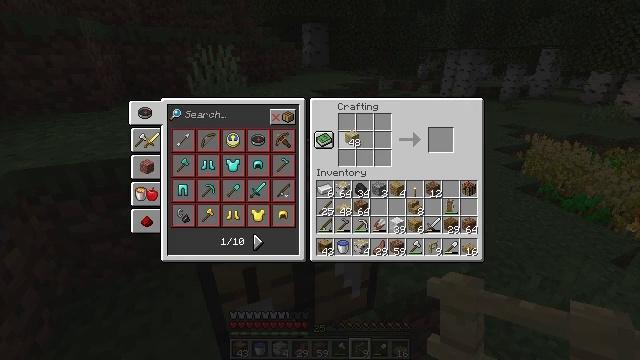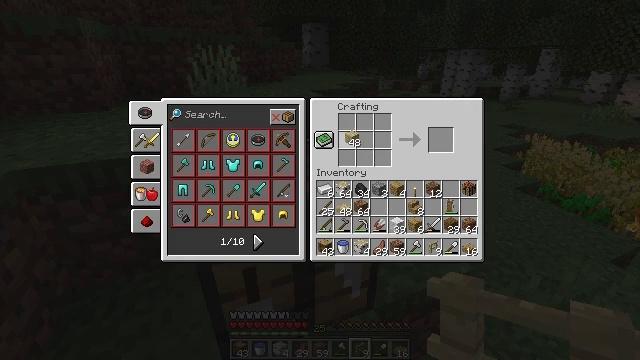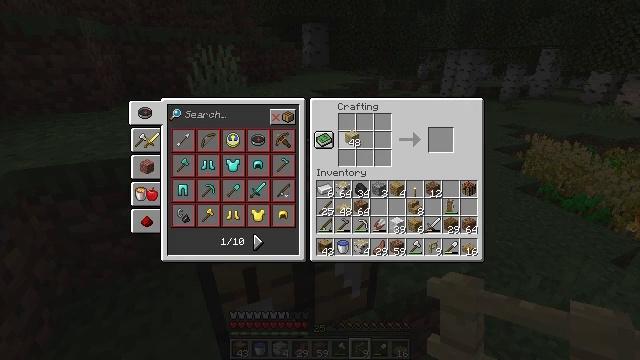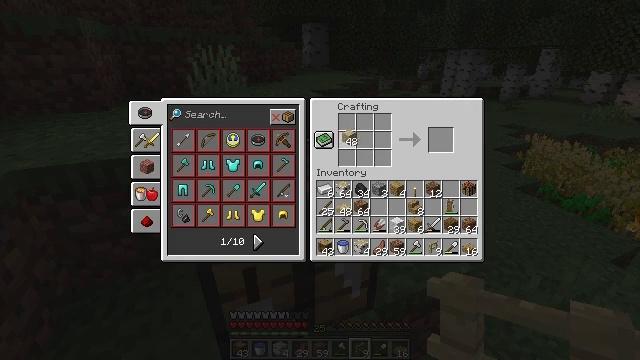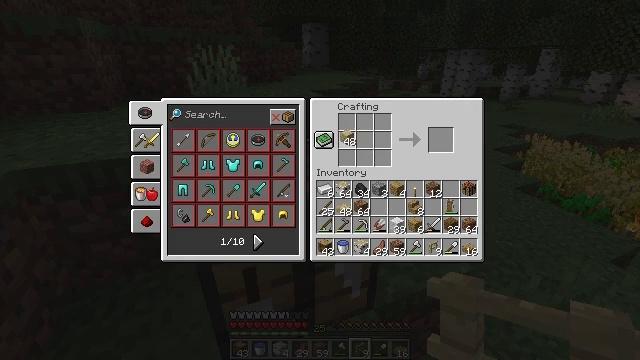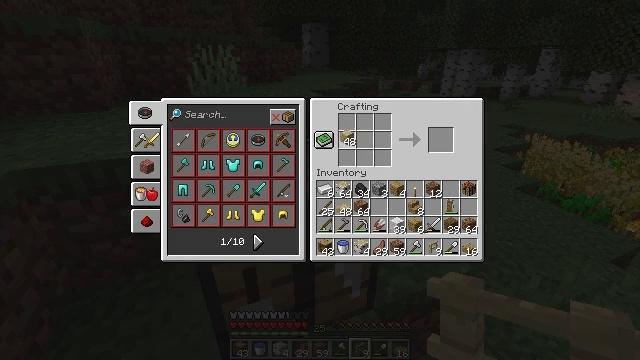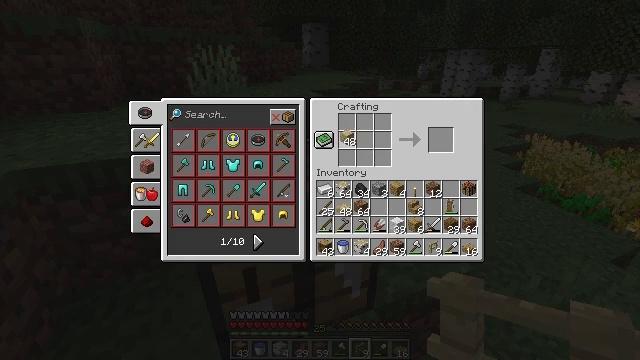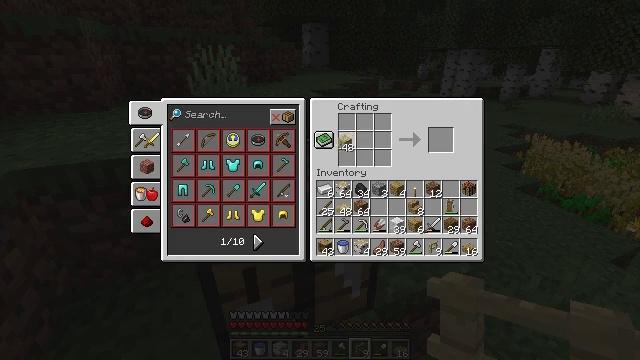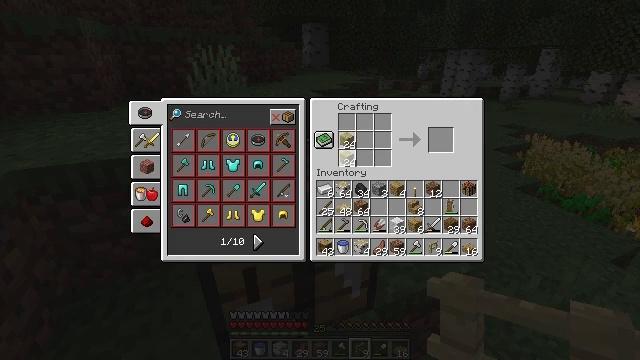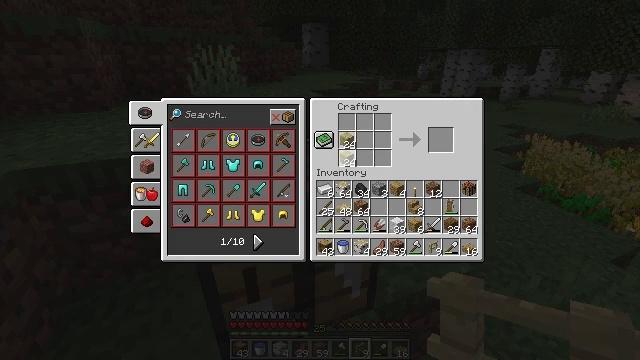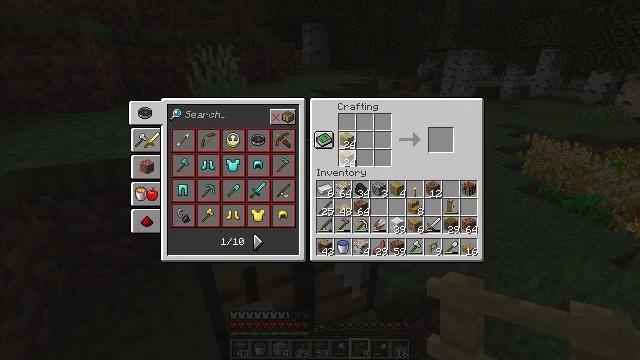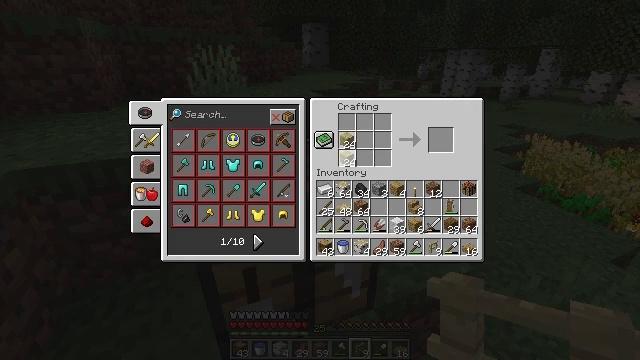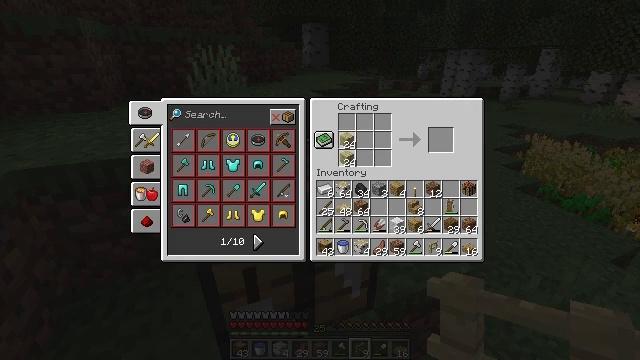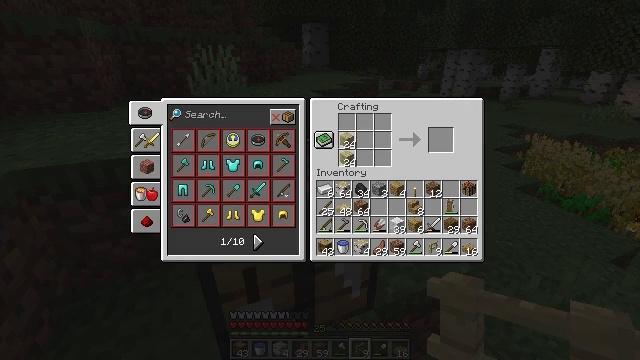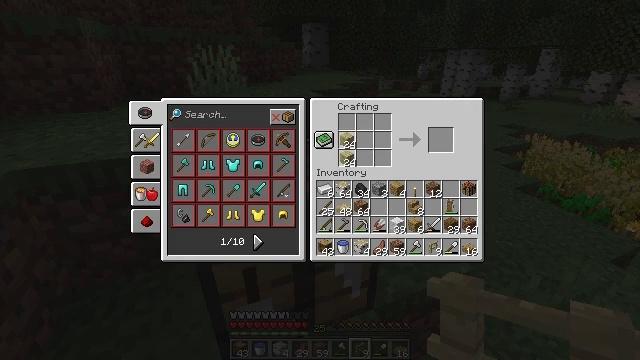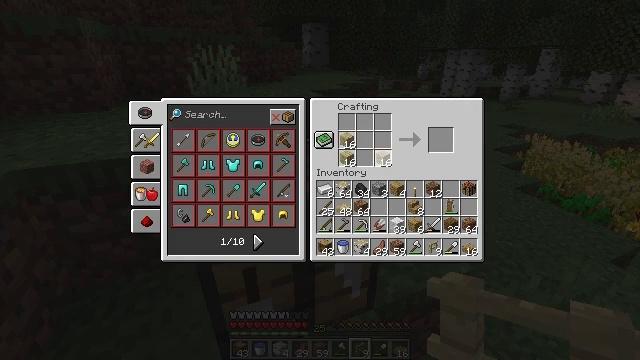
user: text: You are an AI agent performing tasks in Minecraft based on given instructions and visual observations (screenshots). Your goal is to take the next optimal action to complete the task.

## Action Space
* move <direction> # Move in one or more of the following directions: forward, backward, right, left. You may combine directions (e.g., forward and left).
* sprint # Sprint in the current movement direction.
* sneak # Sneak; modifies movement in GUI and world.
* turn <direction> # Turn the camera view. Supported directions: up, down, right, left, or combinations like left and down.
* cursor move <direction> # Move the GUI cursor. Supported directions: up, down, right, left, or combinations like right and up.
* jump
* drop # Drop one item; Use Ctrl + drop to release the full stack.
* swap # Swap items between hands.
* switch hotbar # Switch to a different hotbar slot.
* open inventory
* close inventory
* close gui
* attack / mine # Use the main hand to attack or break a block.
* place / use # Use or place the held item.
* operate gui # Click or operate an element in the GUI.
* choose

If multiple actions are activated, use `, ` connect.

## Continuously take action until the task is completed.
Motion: motion action
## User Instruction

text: Open your crafting table and produce a birch fence.
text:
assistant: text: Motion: no_op
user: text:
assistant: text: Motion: no_op
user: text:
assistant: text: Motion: no_op
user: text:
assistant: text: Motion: no_op
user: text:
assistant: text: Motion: operate gui
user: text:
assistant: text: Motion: operate gui
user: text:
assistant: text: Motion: operate gui
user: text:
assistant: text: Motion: cursor move down, operate gui
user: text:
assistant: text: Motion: operate gui
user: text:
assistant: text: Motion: operate gui
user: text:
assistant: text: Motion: operate gui
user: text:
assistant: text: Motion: operate gui
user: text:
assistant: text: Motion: cursor move right, operate gui
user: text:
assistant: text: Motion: cursor move right, operate gui
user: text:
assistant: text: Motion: cursor move right, operate gui
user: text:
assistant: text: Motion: operate gui
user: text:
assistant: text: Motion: operate gui
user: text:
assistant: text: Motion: operate gui
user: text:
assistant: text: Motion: operate gui
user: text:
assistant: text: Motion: cursor move up, operate gui
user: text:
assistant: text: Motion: operate gui
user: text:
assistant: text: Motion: operate gui
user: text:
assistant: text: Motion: operate gui
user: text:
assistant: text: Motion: operate gui
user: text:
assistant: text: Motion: operate gui
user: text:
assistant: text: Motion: no_op
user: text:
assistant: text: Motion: cursor move right and down
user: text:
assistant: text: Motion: cursor move right and down
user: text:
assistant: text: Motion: no_op
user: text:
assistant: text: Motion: cursor move left and down